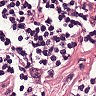
Metastatic tissue present: no